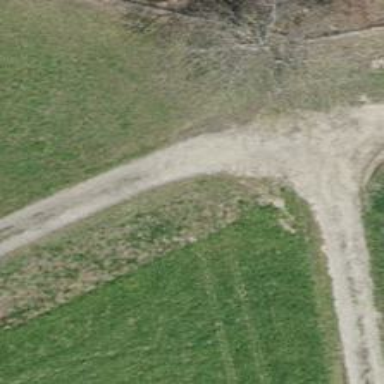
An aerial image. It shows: Gravel track with grade 2 tracktype.